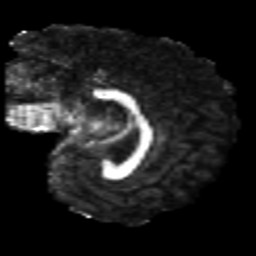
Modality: FA
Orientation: sagittal
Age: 23
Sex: female
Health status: healthy
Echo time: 0.074 s